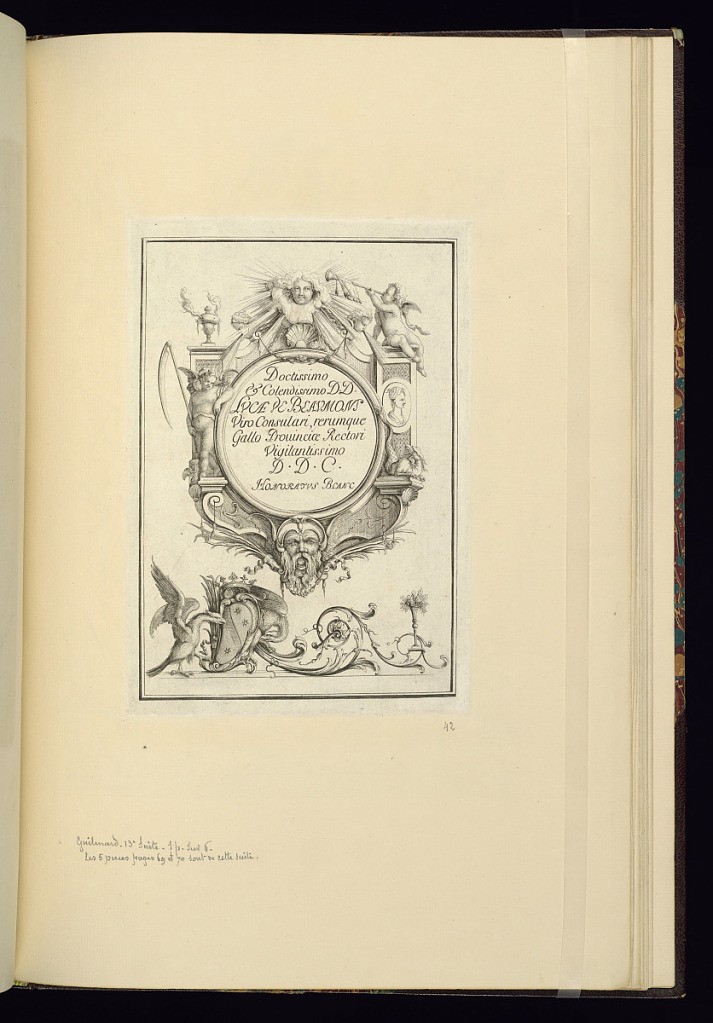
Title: Title Page
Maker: Jean-Bernard Turreau, French, 1672 - 1731
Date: early 18th century
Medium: Etching on laid paper
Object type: Print
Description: Title page with the title lettered in the center of a cartouche framed by putti, mascarons (masks) sun rays, incense burners, profile portrait, mythological creatures, palm leaves, shells, scrolling leaves (rinceaux), foliate scrolls, ribbons, scythe, diaper pattern. Below a coat of arms with birds, scrolling leaves, rosettes, vase, and foliate scrolls.